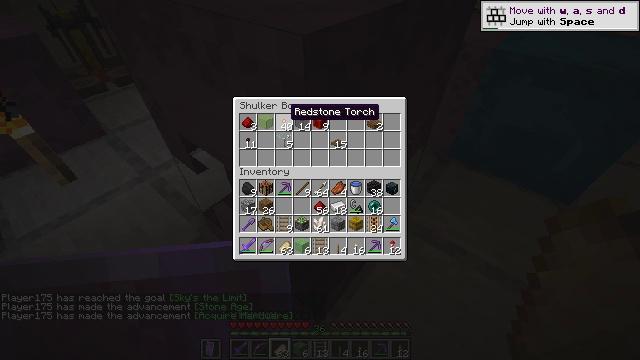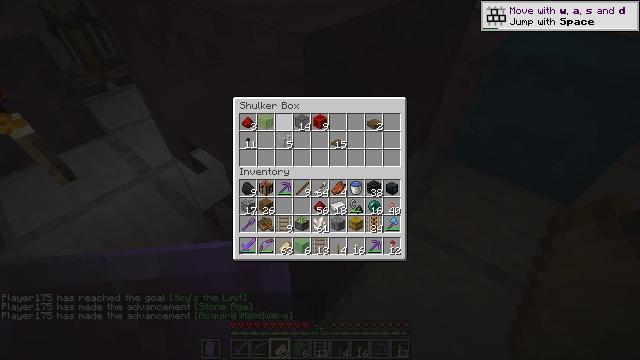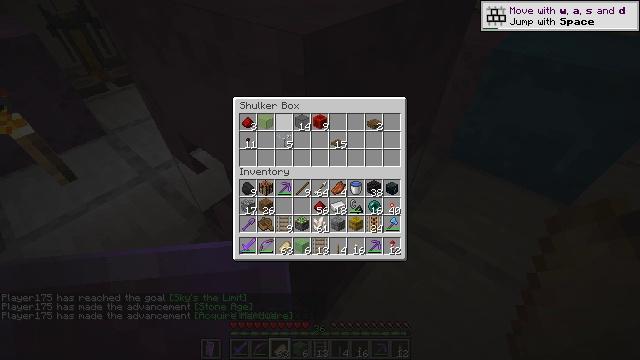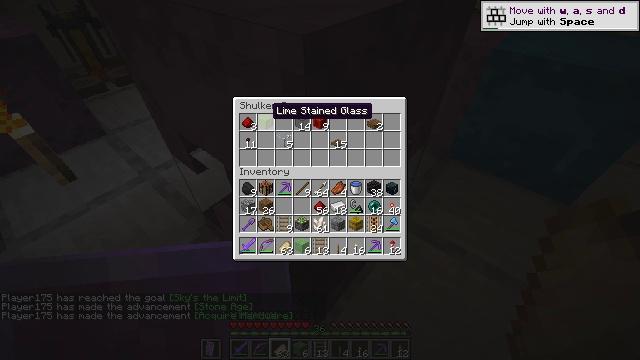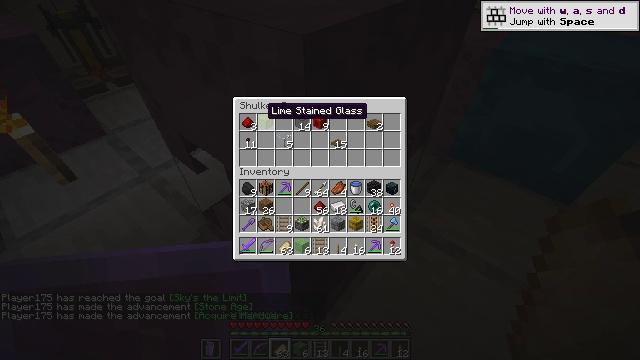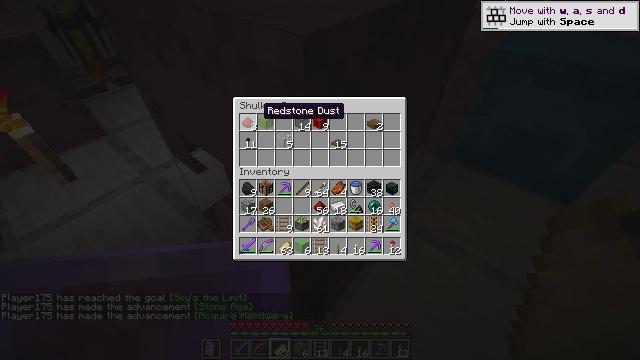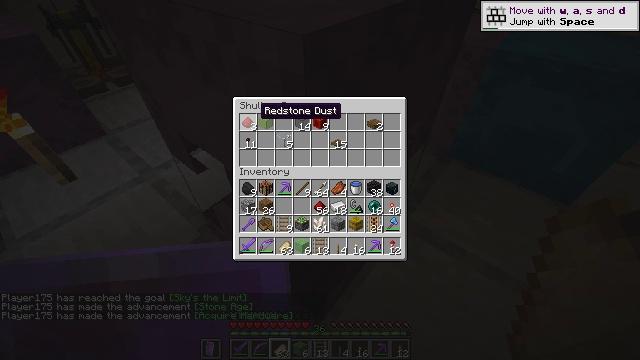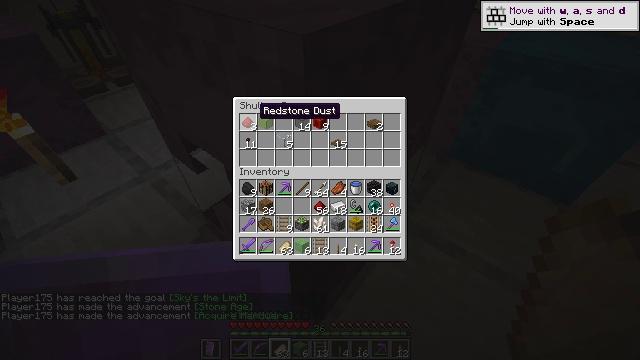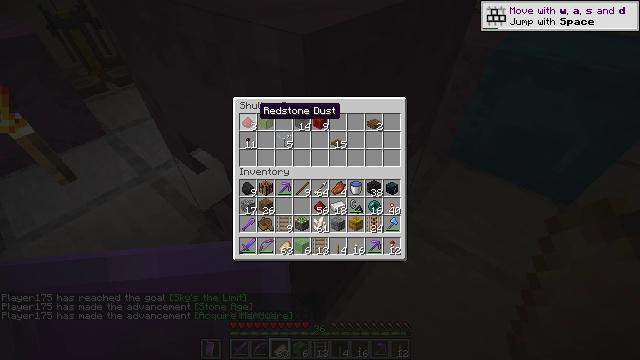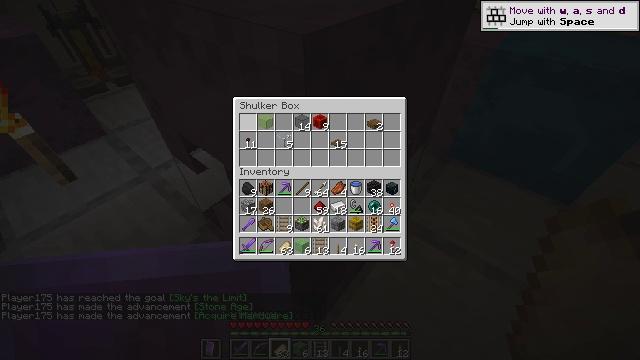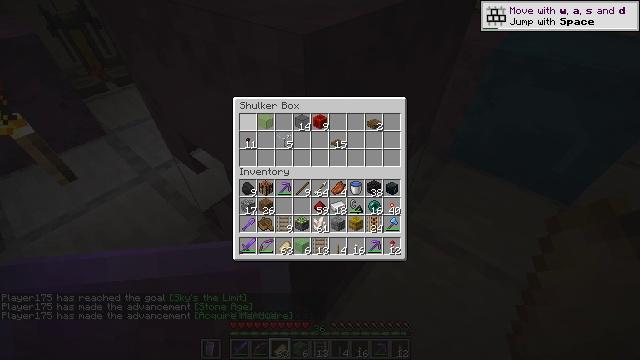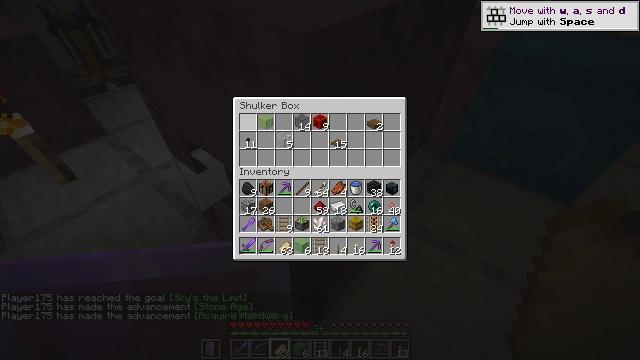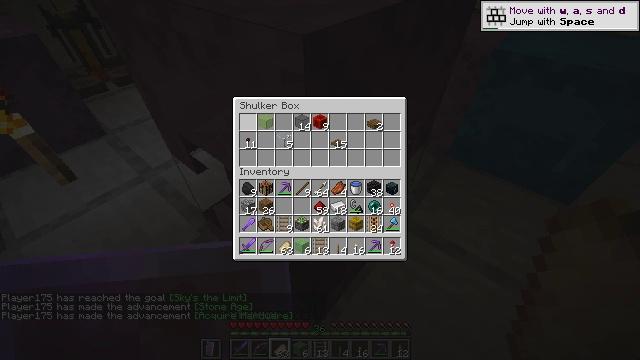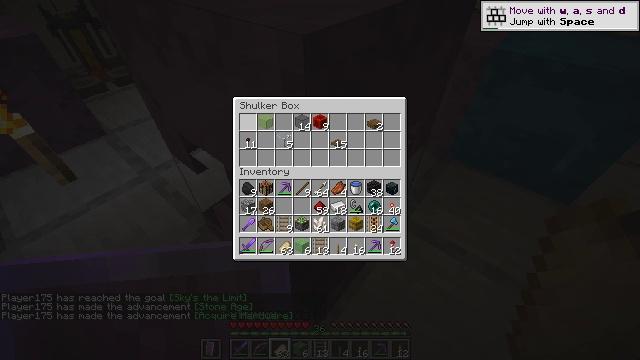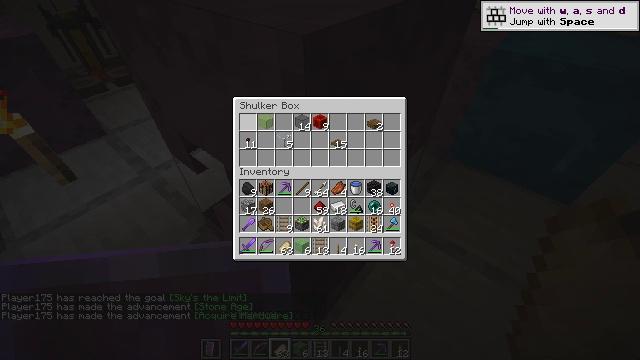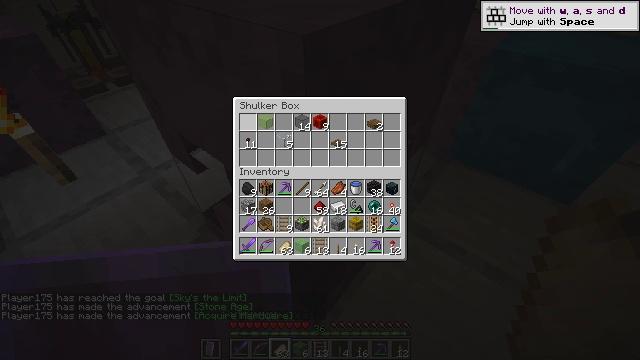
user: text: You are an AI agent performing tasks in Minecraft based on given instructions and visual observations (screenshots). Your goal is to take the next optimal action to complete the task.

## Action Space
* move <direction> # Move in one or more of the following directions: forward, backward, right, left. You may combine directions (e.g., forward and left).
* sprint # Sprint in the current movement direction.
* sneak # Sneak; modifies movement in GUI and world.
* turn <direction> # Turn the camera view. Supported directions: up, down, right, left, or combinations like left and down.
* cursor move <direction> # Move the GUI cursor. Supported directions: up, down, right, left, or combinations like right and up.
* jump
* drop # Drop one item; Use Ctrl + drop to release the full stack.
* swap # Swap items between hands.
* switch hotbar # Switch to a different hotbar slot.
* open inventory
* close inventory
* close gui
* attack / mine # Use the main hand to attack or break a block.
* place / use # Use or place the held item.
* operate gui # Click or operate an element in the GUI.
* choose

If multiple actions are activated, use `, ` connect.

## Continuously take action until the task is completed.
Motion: motion action
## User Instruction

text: Construct a comparator using a crafting table.
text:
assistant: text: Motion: sneak, attack / mine
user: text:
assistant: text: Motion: sneak, attack / mine
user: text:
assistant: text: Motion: sneak, turn left
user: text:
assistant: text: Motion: sneak
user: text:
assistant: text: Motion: sneak
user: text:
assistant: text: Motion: sneak
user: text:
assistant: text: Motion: sneak
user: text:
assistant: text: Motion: sneak
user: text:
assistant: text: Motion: sneak, attack / mine
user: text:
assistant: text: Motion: sneak, attack / mine
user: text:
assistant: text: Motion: sneak, attack / mine
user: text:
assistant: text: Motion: sneak
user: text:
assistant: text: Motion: no_op
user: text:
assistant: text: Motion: no_op
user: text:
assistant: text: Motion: no_op
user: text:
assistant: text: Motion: no_op
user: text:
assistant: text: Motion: no_op
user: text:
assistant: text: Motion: no_op
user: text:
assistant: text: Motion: no_op
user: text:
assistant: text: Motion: no_op
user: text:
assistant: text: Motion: turn left
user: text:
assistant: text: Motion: turn left and up
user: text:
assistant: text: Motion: move forward, turn left and up
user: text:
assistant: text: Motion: move forward
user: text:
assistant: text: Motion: move forward
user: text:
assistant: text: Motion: move forward
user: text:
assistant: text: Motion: move forward, turn left and up
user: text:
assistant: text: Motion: move forward, turn left and up
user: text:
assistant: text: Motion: move forward, turn left and up
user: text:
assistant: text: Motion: move forward, turn left and up